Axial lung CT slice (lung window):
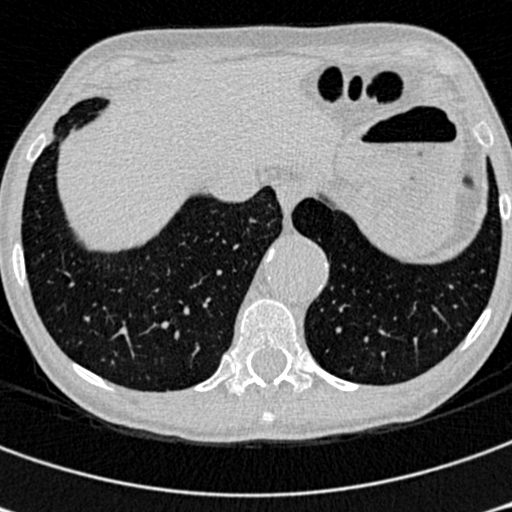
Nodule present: no